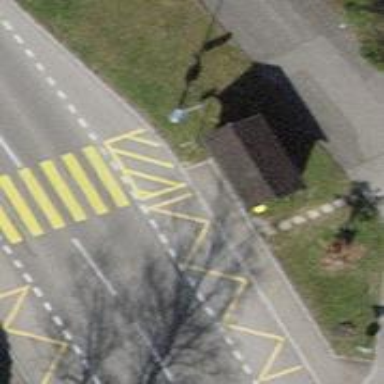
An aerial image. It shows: Platform for public transport is situated by the road.